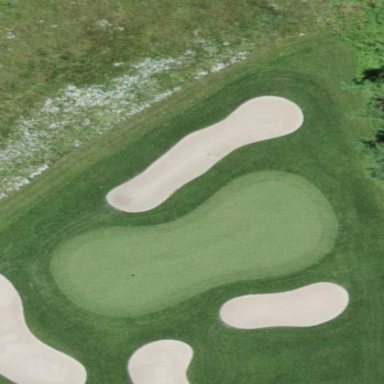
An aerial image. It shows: Bunker on golf course.